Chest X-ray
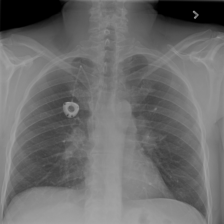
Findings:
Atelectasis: negative
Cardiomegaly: negative
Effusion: negative
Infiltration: positive
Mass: negative
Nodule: negative
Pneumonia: negative
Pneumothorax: negative
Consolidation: negative
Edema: negative
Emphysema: negative
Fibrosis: negative
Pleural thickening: negative
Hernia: negative